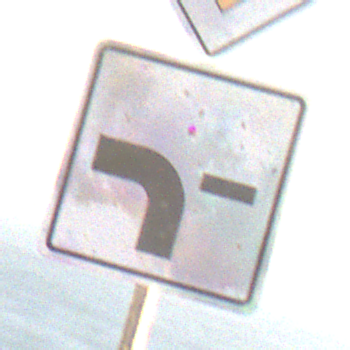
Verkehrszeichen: VerlaufVorfahrtsstrasse6
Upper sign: Vorfahrtsstrasse
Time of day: SunriseSunset
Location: Outdoor (RoadRail)
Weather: PartlyCloudy
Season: NotSpecified
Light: Natural